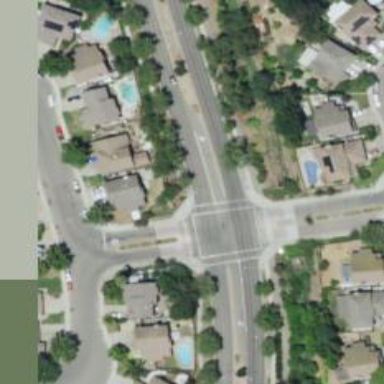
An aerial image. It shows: Marked road crossing.